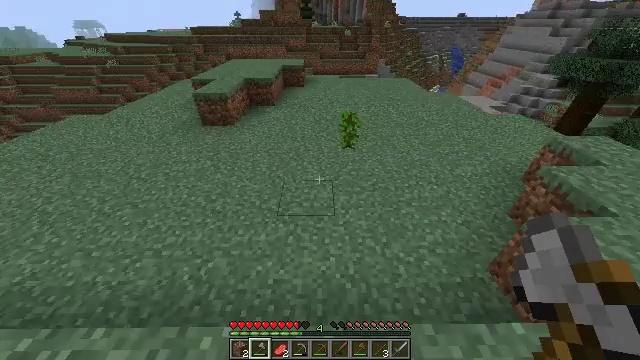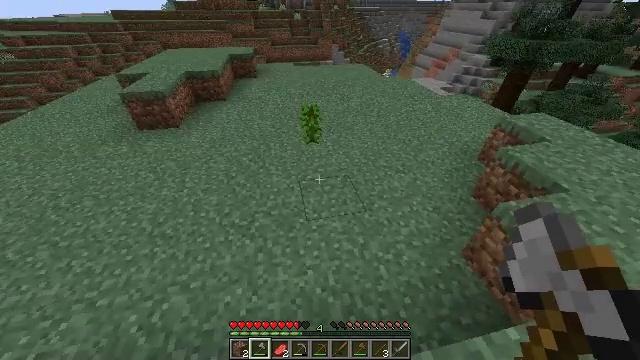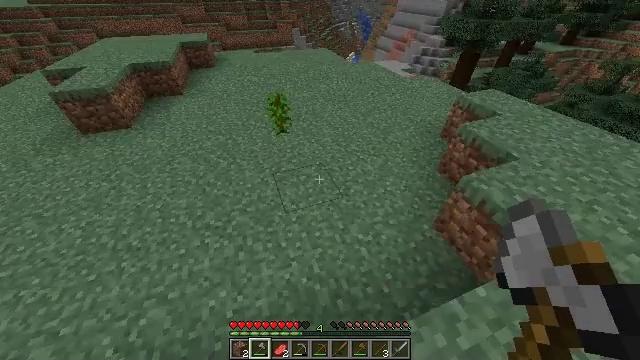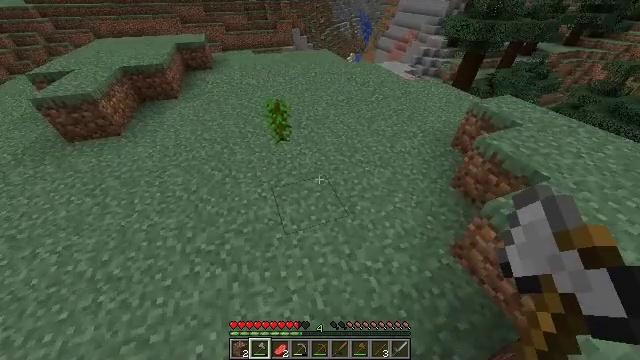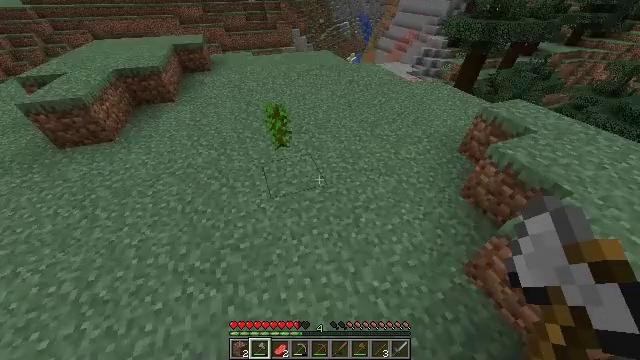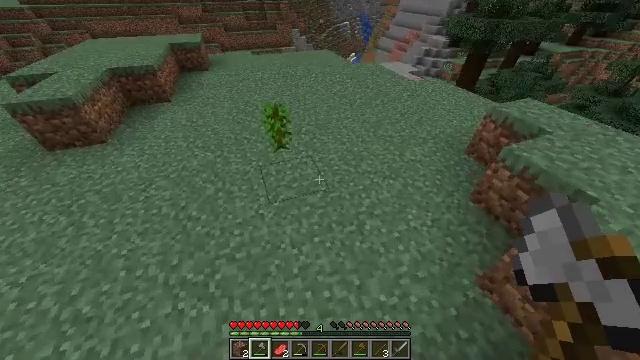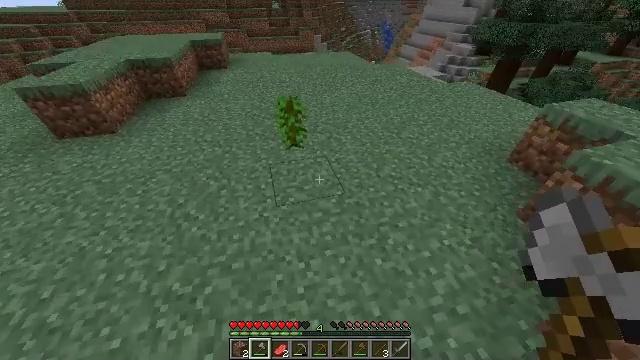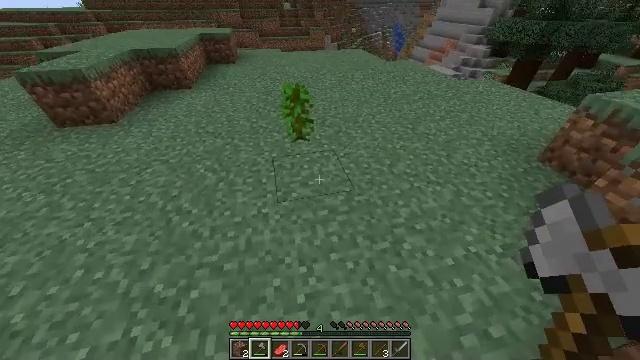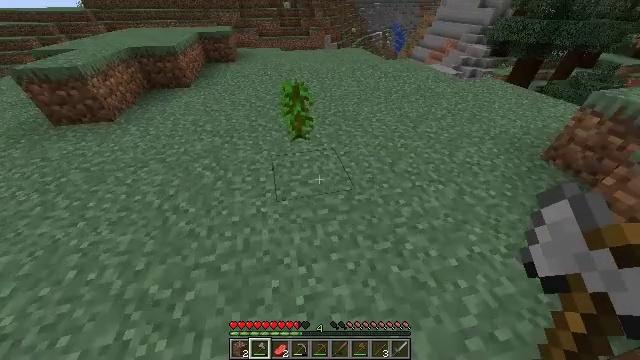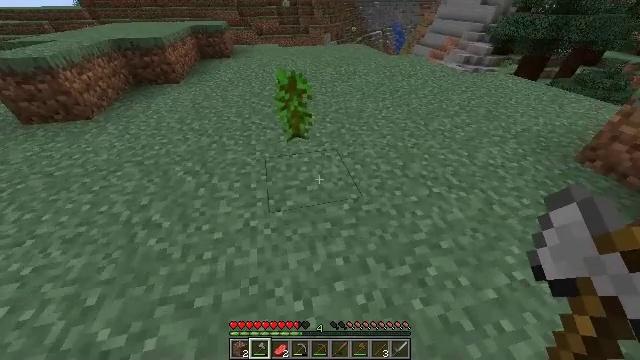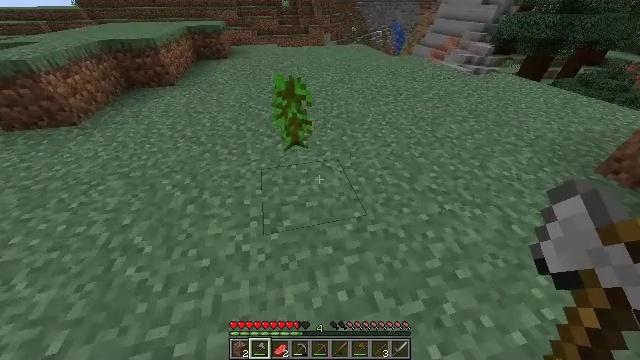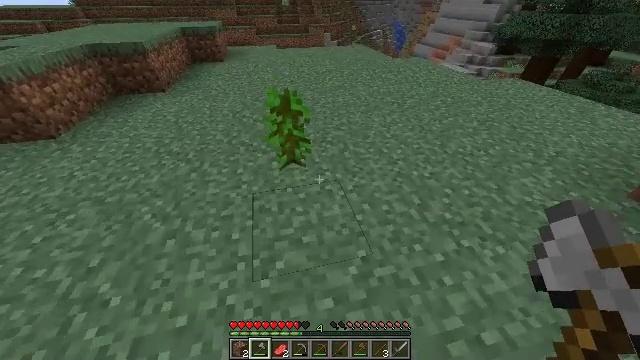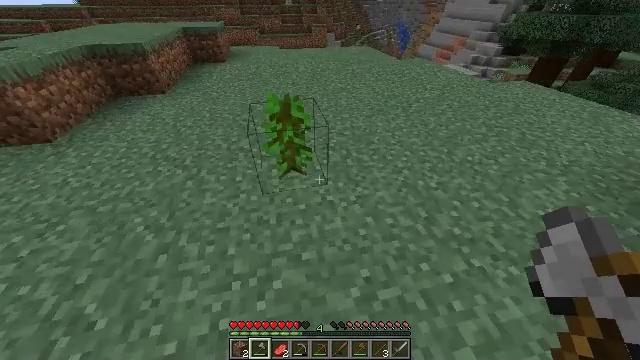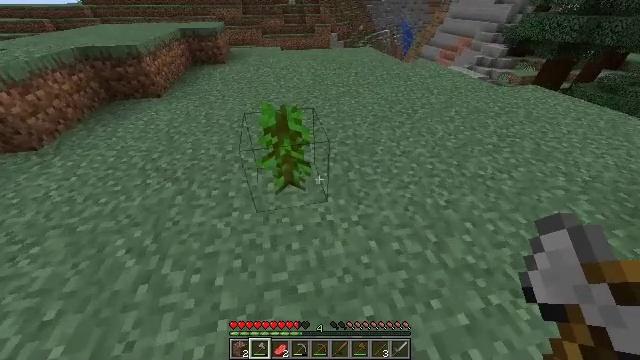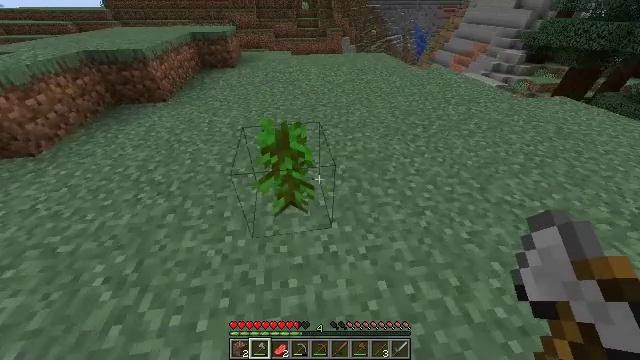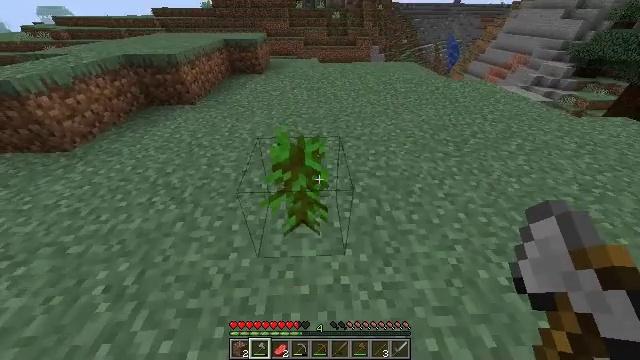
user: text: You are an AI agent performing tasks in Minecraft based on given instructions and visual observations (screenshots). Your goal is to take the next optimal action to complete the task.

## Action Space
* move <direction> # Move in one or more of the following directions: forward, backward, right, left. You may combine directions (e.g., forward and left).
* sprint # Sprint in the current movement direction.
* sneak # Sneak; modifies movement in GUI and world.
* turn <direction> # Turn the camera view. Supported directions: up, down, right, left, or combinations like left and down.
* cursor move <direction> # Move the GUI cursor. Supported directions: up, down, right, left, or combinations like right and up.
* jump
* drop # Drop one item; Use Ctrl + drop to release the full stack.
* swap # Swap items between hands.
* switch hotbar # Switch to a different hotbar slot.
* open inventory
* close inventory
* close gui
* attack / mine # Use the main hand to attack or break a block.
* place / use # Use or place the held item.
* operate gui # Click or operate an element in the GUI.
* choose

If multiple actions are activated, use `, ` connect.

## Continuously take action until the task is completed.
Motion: motion action
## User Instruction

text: Destroy the jungle sapling to pick it up.
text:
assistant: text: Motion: move forward, turn right and down
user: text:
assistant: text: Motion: move forward, turn right and down
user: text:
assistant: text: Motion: move forward
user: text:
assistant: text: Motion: move forward
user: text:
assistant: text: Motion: move forward
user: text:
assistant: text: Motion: move forward, turn left and up
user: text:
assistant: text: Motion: move forward, turn left
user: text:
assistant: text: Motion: move forward
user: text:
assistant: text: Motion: move forward
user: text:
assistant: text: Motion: move forward
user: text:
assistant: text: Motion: move forward
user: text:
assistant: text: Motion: move forward
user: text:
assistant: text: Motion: move forward
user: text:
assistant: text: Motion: move forward, turn left
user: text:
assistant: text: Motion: move forward, turn left and up
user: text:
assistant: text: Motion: move forward, turn left
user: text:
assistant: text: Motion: move forward, turn down, attack / mine
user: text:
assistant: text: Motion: move forward, attack / mine
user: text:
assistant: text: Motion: move forward, attack / mine
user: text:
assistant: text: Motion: move forward
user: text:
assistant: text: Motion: move forward, turn down
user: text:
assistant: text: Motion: no_op